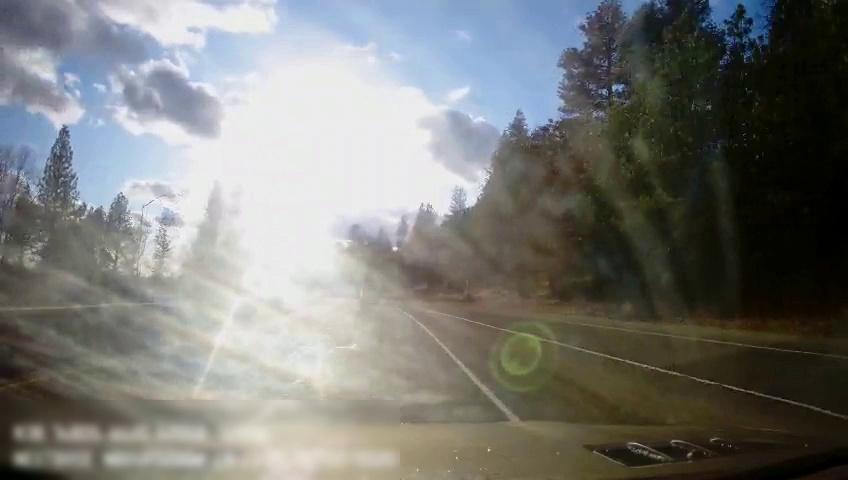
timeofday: Day
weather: Sunny
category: Drivable Space
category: Drivable Space
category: Vehicles | Van
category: Lanes | Alternate Lane
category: Lanes | Current Lane
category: Lanes | Current Lane
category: Lanes | Alternate Lane
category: Lanes | Current Lane